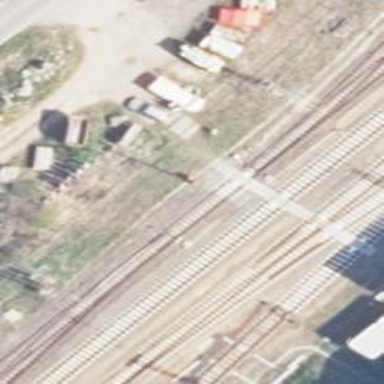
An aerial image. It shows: Railway switch.